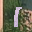
Label: 1